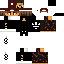
A male human skin with dark skin, wearing brown long hair dressed in a blue hoodie and black pants, featuring a closed mouth.